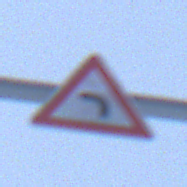
Verkehrszeichen: KurveLinks
Umgebung: Outdoor, Nature
Tageszeit: Midday
Wetter: Overcast
Licht: Natural
Jahreszeit: Winter
Kontrast: LowContrast